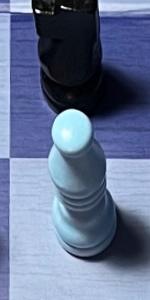
Label: Bishop_White